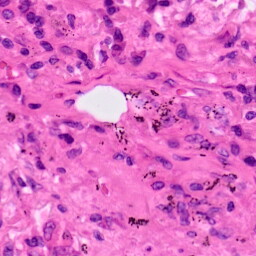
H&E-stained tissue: Lung